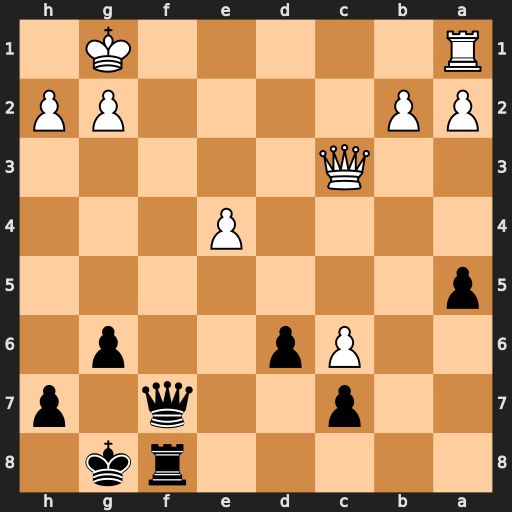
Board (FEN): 5rk1/2p2q1p/2Pp2p1/p7/4P3/2Q5/PP4PP/R5K1
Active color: b
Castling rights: -
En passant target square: -
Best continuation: Qf2+ Kh1 Qf1+ Rxf1 Rxf1#